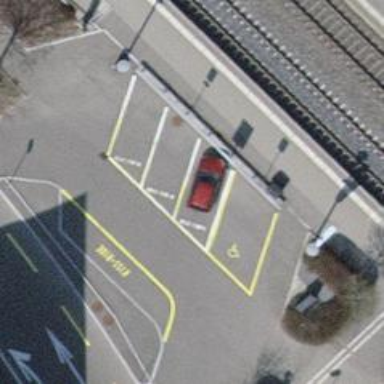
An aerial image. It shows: Disabled parking space.